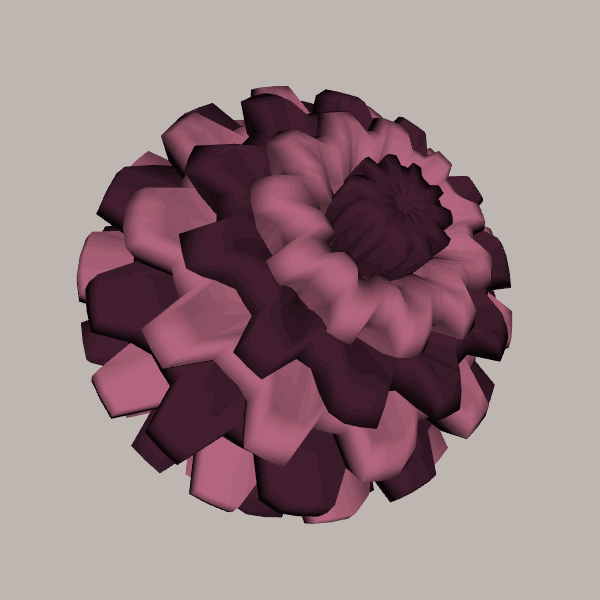
Background: light